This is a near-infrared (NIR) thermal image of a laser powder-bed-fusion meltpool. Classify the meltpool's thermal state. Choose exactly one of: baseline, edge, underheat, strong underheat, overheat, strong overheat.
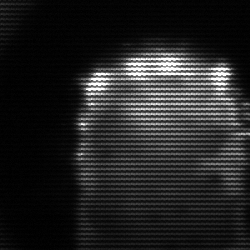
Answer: baseline